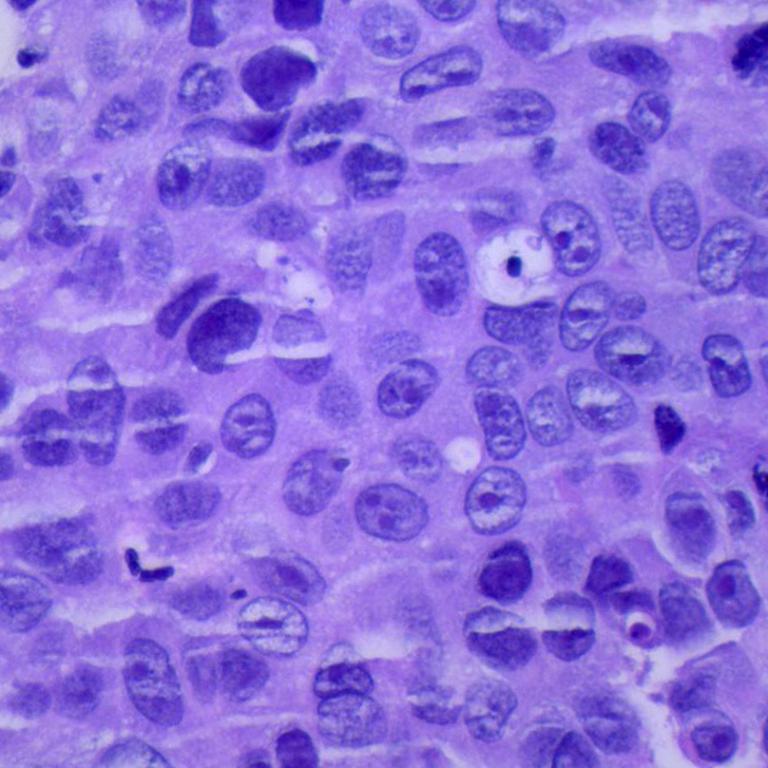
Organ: lung
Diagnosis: squamous carcinomas